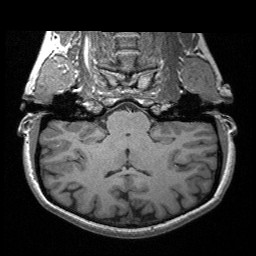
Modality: T1w
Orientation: sagittal